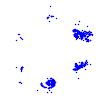
Particle: kaon